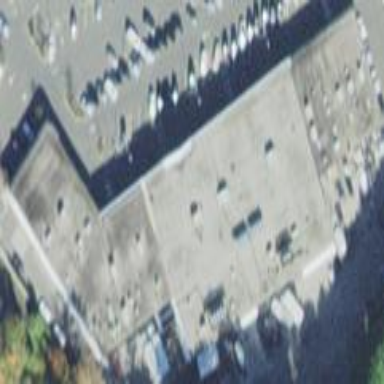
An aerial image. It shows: Part of building.